Interaction volume radius: 10 \u00c5
Interaction volume height: 30 \u00c5
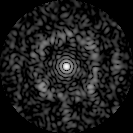
Disorder parameter: 0.7375